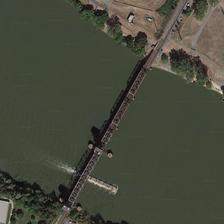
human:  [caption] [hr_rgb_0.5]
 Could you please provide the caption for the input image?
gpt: many green trees are in two sides of a river with a bridge over it .

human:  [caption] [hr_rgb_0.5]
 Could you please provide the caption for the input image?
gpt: this little steel bridge communicates on both sides, and a boat is down the river .

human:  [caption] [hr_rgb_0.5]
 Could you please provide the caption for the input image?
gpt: a bridge is on a river with bare ground and some green plants on two sides of it .

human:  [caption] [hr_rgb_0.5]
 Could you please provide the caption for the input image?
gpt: a bridge is on a river with bare ground and some green plants on two sides of it .

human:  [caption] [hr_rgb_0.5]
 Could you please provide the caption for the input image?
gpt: a bridge is on a river with many green plants on the two sides of the river .